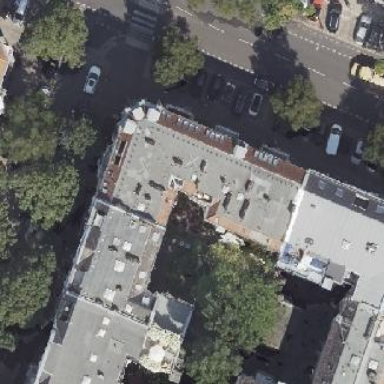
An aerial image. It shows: Apartments building with saltbox roof shape.